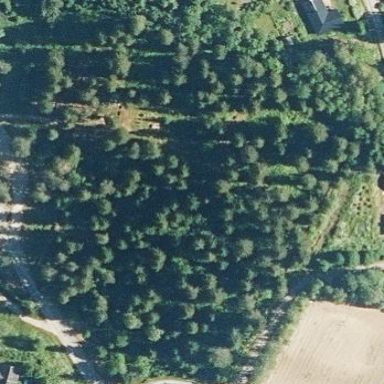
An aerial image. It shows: Cemetery.